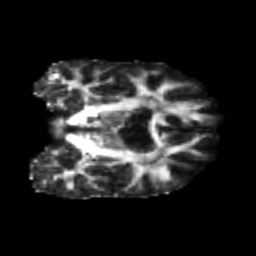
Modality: FA
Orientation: coronal
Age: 21
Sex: male
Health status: healthy
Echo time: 0.074 s